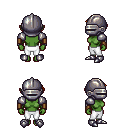
a pixel art fantasy rpg character, female body template, orc, green skin, steel arm armor, white pants, dark blonde long mohawk hairstyle, metal helm, leather bracers, metal boots, four views (front, back, left, right), 2x2 character sprite sheet, small pixel art, hard edges, no anti-aliasing